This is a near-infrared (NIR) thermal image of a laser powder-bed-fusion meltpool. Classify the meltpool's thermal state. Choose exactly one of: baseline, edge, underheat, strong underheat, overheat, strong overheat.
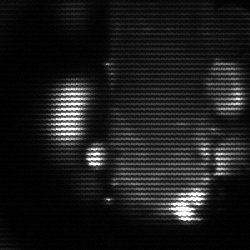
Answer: strong underheat